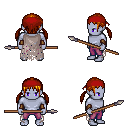
a pixel art fantasy rpg character, male body template, dark elf, purple skin, gray tattered cape, magenta pants, dark blonde twin-tailed hairstyle, red bandana, cloth bracers, spear, four views (front, back, left, right), 2x2 character sprite sheet, small pixel art, hard edges, no anti-aliasing